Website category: university
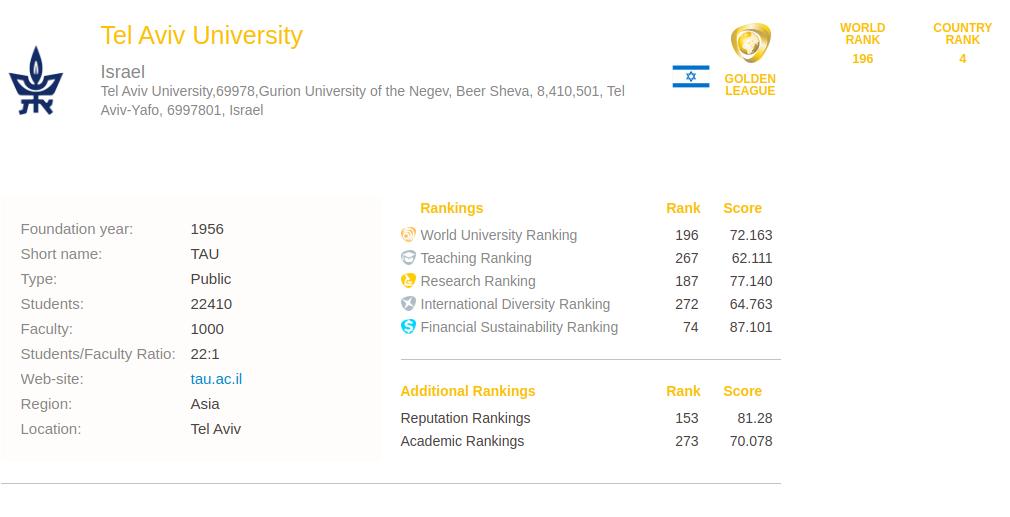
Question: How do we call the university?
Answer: Tel Aviv University

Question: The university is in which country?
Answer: Israel

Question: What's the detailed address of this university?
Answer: Tel Aviv University,69978,Gurion University of the Negev, Beer Sheva, 8,410,501, Tel Aviv-Yafo, 6997801, Israel

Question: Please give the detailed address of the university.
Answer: Tel Aviv University,69978,Gurion University of the Negev, Beer Sheva, 8,410,501, Tel Aviv-Yafo, 6997801, Israel

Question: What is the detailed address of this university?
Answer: Tel Aviv University,69978,Gurion University of the Negev, Beer Sheva, 8,410,501, Tel Aviv-Yafo, 6997801, Israel

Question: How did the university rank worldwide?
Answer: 196

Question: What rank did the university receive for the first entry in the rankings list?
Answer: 196

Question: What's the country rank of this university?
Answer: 4

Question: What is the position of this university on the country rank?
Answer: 4

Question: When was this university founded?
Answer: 1956

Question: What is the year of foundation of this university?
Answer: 1956

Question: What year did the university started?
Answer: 1956

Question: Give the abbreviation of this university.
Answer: TAU

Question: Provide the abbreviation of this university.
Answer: TAU

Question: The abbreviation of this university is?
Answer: TAU

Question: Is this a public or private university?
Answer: Public

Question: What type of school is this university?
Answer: Public

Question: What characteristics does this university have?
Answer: Public

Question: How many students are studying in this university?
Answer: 22410

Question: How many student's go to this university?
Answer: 22410

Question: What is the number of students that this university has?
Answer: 22410

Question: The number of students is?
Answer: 22410

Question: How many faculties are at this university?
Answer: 1000

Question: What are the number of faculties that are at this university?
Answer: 1000

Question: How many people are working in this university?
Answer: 1000

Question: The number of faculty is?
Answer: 1000

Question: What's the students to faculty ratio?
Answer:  22 : 1

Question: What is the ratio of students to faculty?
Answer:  22 : 1

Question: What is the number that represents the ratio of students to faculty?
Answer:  22 : 1

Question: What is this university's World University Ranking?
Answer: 196

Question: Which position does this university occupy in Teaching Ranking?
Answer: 267

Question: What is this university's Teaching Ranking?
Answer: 267

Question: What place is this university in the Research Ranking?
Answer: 187

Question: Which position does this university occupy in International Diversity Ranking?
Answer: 272

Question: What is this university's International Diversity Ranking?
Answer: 272

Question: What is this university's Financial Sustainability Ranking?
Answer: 74

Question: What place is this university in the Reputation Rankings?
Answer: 153

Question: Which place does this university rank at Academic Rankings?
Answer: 273

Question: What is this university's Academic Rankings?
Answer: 273

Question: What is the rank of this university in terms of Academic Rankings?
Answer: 273

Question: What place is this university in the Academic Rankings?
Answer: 273

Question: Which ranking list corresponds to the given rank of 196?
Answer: World University Ranking

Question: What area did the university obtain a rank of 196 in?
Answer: World University Ranking

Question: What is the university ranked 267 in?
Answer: Teaching Ranking

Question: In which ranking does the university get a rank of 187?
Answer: Research Ranking

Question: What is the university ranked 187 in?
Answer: Research Ranking

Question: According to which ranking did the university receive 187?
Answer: Research Ranking

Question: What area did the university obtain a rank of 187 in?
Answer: Research Ranking

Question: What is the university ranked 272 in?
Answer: International Diversity Ranking

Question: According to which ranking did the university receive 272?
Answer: International Diversity Ranking

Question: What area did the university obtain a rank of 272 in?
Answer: International Diversity Ranking

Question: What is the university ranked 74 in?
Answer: Financial Sustainability Ranking

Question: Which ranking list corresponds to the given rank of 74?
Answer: Financial Sustainability Ranking

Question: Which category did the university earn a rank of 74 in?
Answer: Financial Sustainability Ranking

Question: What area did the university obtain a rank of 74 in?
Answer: Financial Sustainability Ranking

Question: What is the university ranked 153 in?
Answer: Reputation Rankings

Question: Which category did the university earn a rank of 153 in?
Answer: Reputation Rankings

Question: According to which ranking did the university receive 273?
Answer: Academic Rankings

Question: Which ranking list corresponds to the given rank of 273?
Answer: Academic Rankings

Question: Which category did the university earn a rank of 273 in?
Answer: Academic Rankings

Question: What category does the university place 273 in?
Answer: Academic Rankings

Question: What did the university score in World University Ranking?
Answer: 72.163

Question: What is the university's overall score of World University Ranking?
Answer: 72.163

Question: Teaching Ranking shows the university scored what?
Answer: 62.111